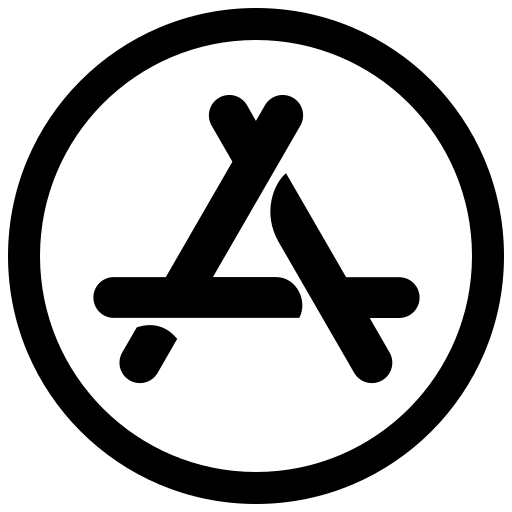
Tags: icon, FontAwesome, fa-icon, brand, app, store